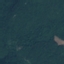
Label: Forest